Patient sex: M
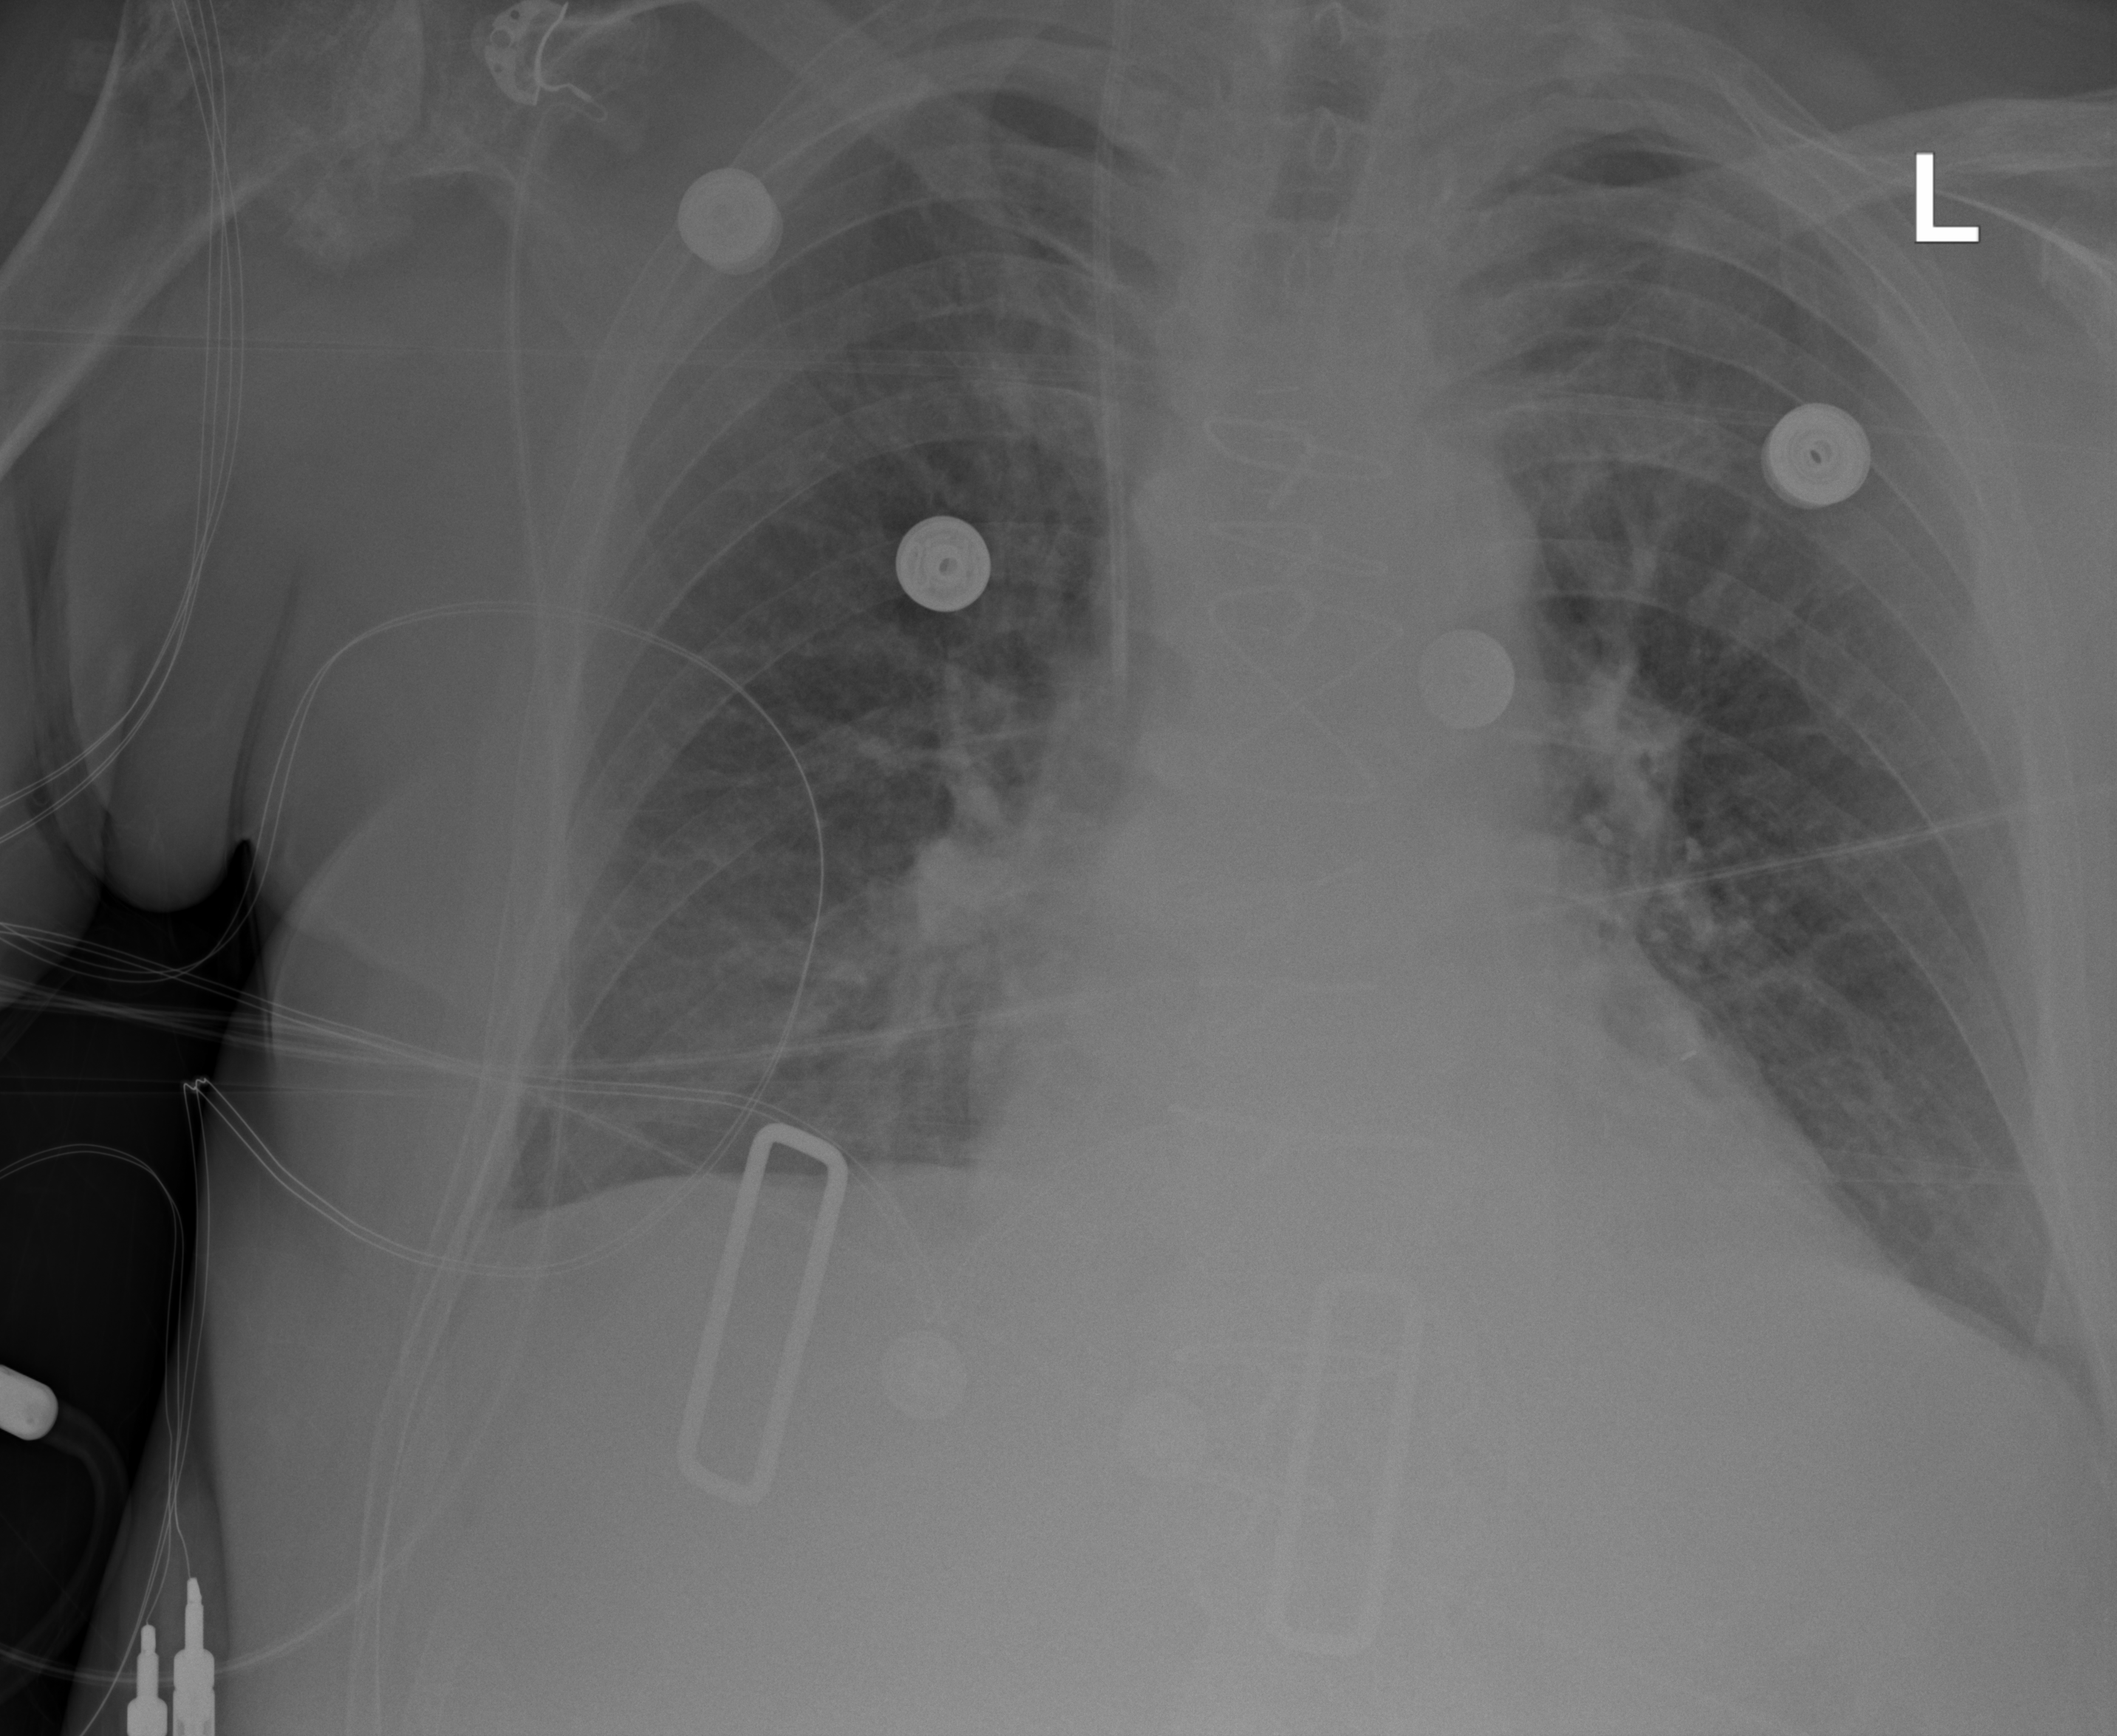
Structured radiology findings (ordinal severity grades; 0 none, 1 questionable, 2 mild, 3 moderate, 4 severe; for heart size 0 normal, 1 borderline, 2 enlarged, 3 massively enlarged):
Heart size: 0
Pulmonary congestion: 0
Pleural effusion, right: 0
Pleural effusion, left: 0
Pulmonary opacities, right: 0
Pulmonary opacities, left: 0
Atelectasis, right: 2
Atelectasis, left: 2